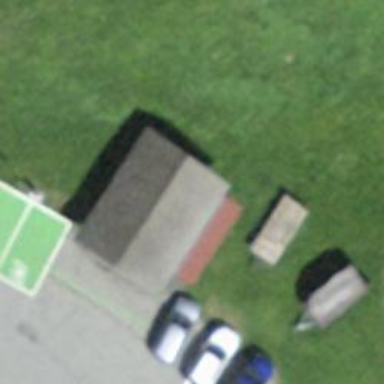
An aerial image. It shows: Bicycle parking area.